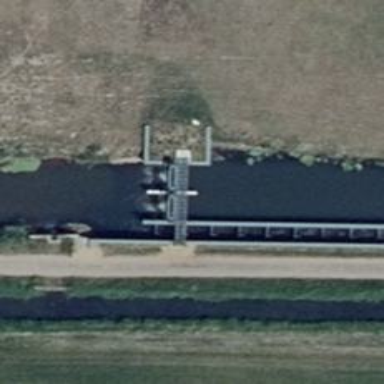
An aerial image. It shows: Weir along the waterway.